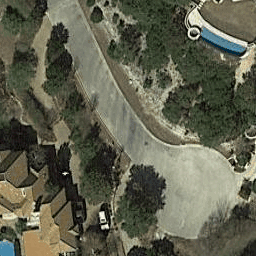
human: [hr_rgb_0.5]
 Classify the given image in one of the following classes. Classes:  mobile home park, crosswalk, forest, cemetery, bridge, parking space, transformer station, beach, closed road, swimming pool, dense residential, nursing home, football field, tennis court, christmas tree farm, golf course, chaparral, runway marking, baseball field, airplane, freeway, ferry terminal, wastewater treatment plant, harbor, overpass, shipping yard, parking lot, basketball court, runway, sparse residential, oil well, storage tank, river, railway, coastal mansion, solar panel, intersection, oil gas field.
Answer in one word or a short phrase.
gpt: closed road